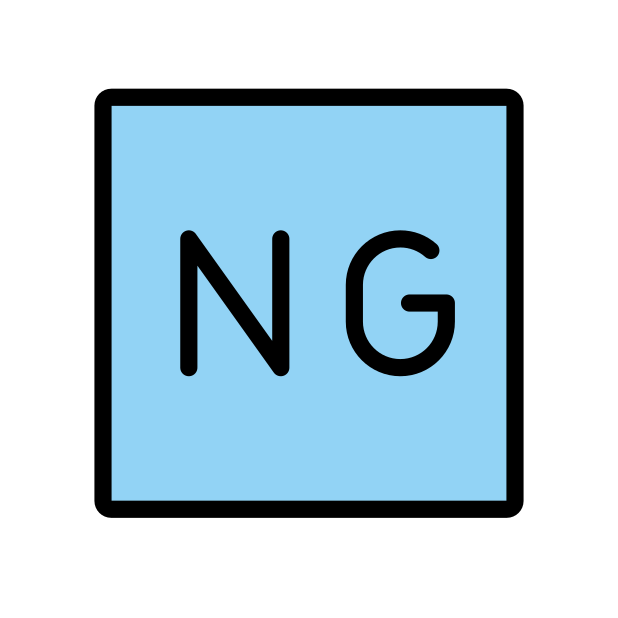
NG button